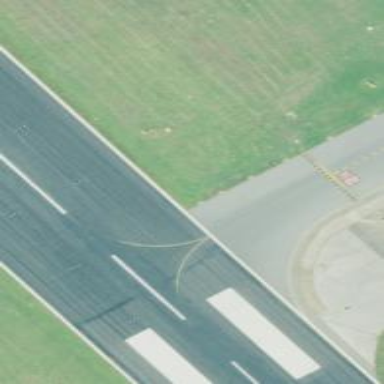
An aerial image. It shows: Image of taxiway at airport.